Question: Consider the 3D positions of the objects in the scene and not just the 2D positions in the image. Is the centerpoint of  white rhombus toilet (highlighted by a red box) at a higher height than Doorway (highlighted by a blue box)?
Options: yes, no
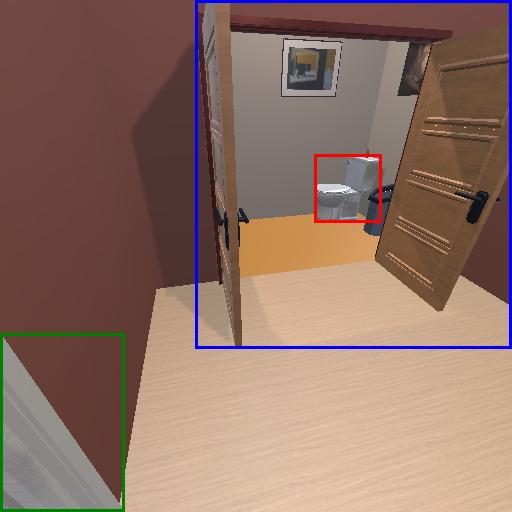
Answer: yes